Interaction volume radius: 5 \u00c5
Interaction volume height: 20 \u00c5
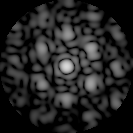
Disorder parameter: 0.476